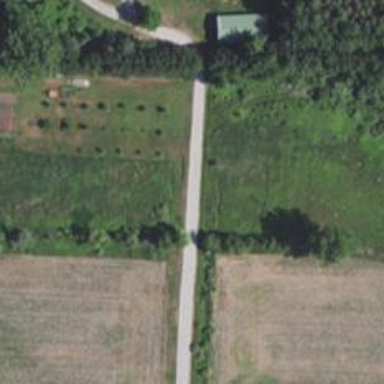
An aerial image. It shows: Driveway leading to service road.